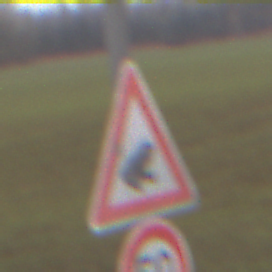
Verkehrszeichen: AmphibienwanderungLinks
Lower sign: Geschwindigkeit50
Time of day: Midday
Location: Outdoor (RoadRail)
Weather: Overcast
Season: NotSpecified
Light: Natural